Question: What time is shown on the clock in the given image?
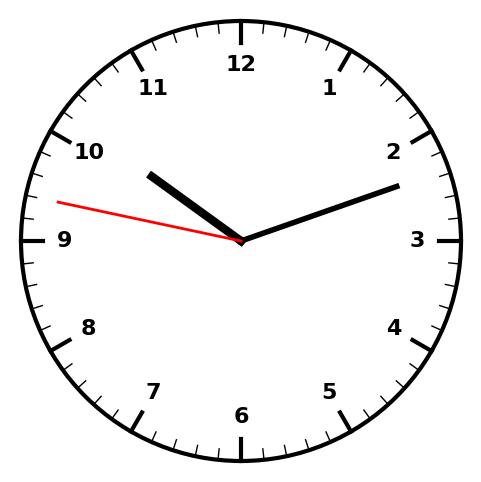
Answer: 10:11:47